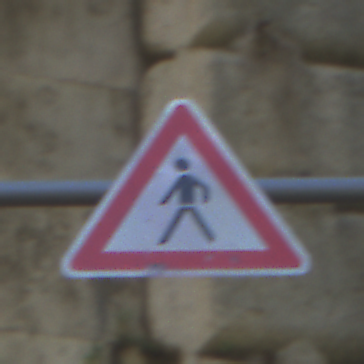
Verkehrszeichen: FussgaengerRechts
Umgebung: Outdoor, Urban
Tageszeit: Midday
Wetter: Clear
Licht: Natural
Jahreszeit: NotSpecified
Kontrast: LowContrast